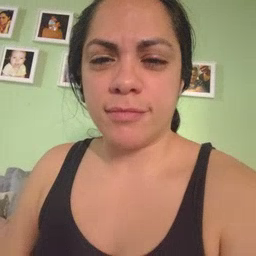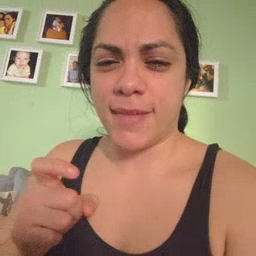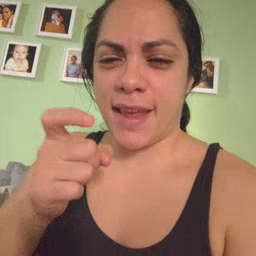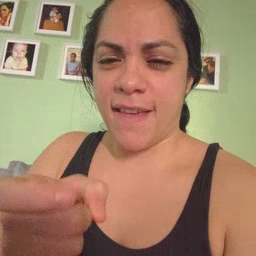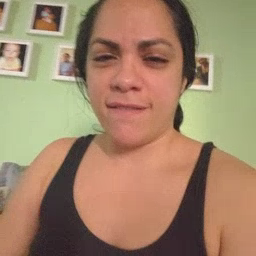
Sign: gift